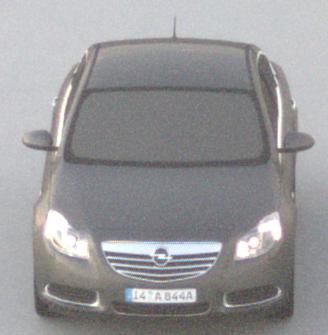
Make: Opel
Model: Insignia 1.6
Detailed model: Insignia (A) Notch Back
Model produced from: 2008/11
Model produced until: 2008/12
Doors: 4
Color: gray
Road condition: dry road
Daytime: sunrise or sunset
Contrast: low contrast